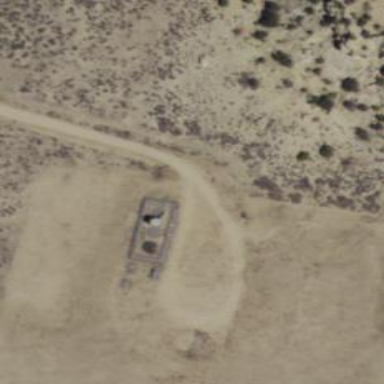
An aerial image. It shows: Storage tank with man-made structure.